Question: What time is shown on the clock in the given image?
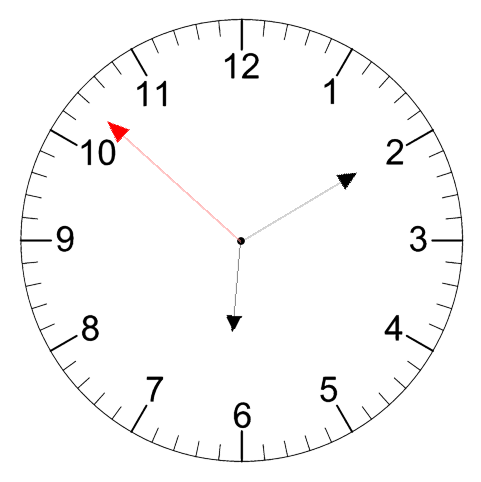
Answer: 06:09:52